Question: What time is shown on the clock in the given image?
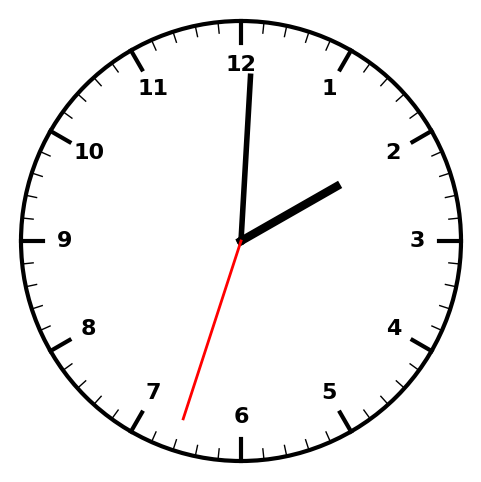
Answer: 02:00:33